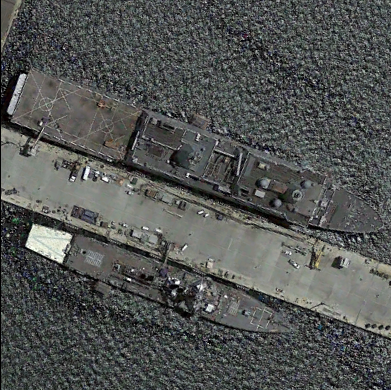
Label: combat